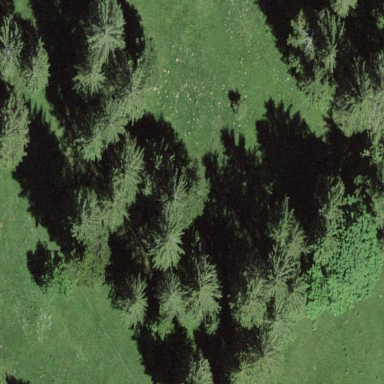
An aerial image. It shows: Serene woodland landscape.